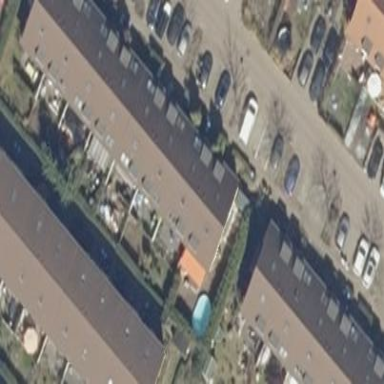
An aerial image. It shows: Terrace building.